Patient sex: F
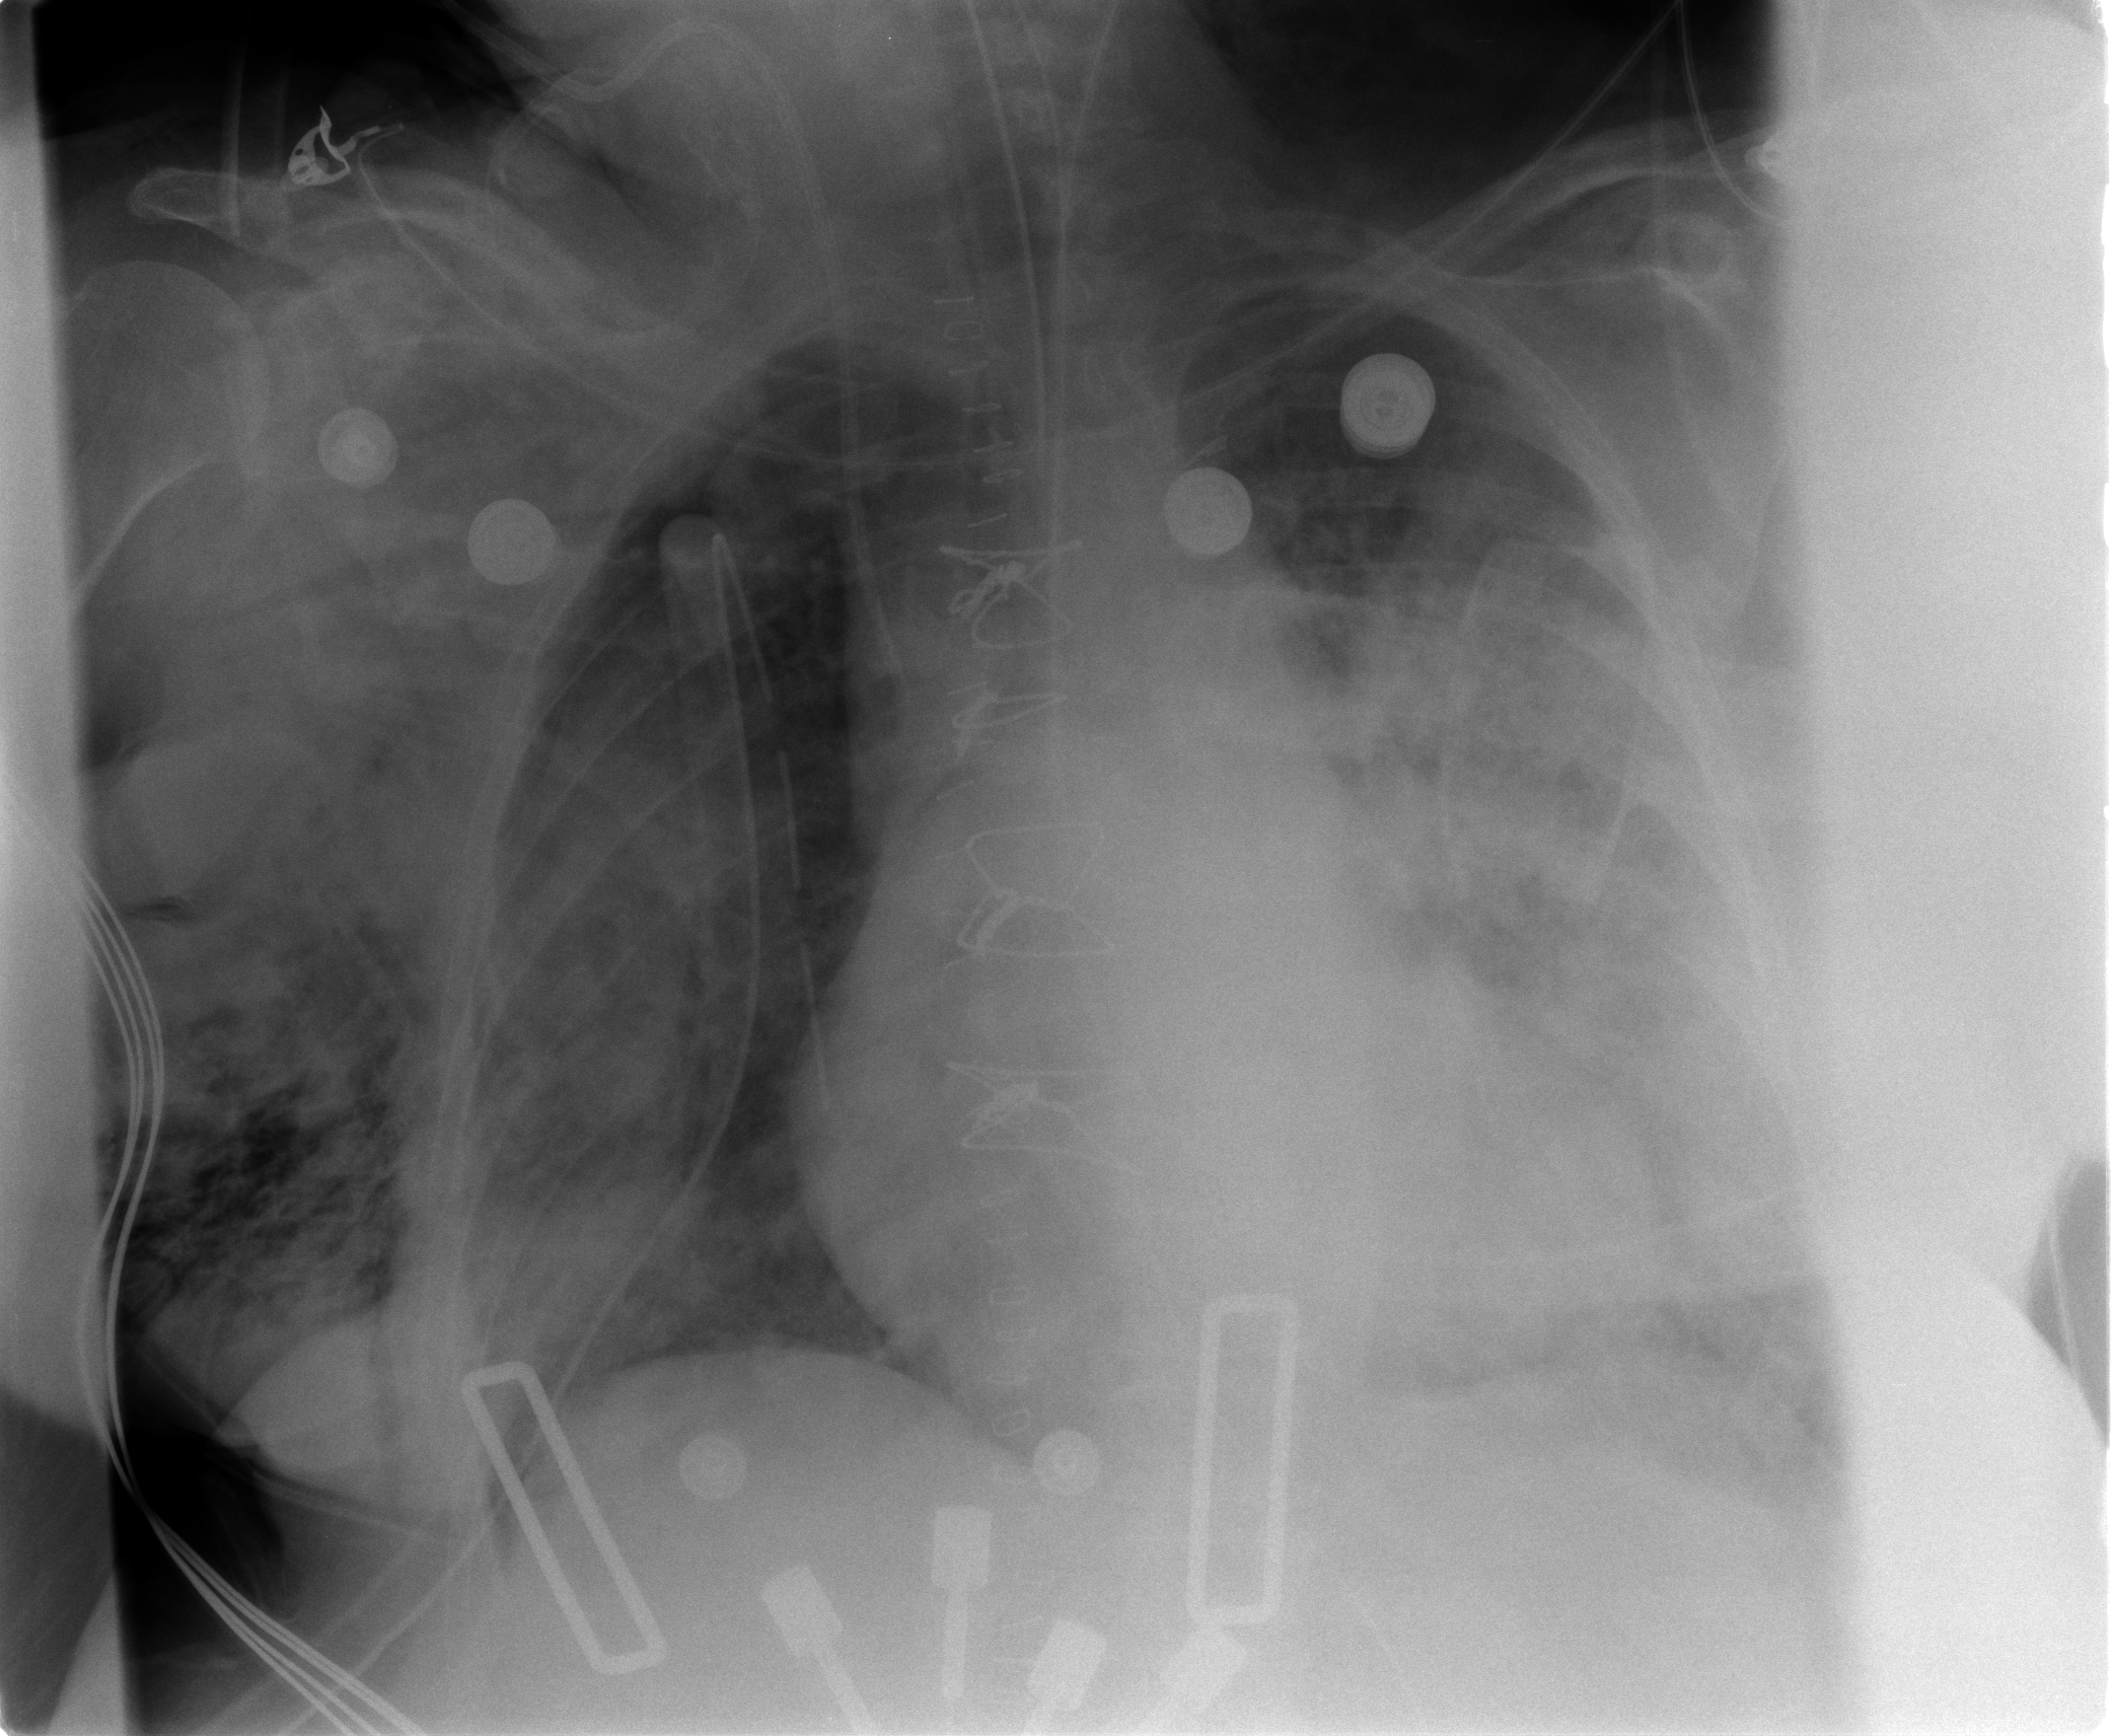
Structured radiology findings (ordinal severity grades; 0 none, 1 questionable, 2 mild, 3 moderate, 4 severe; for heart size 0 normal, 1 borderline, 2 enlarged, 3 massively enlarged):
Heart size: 1
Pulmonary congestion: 2
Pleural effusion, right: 0
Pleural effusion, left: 2
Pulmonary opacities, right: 3
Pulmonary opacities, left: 4
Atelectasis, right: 3
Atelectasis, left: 4